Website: apple-inc
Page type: account-selection
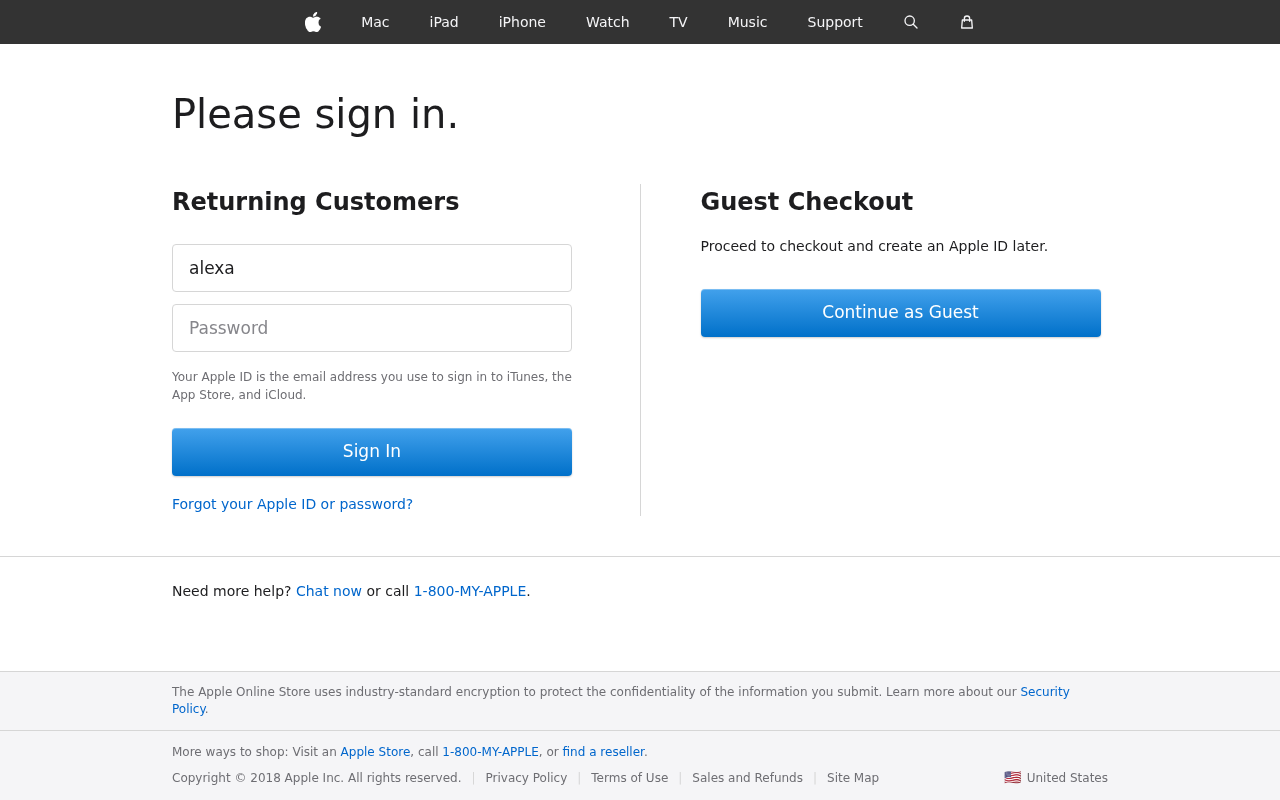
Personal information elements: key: PII_LOGIN_USERNAME
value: alexander4220